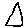
Label: triangle